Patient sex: M
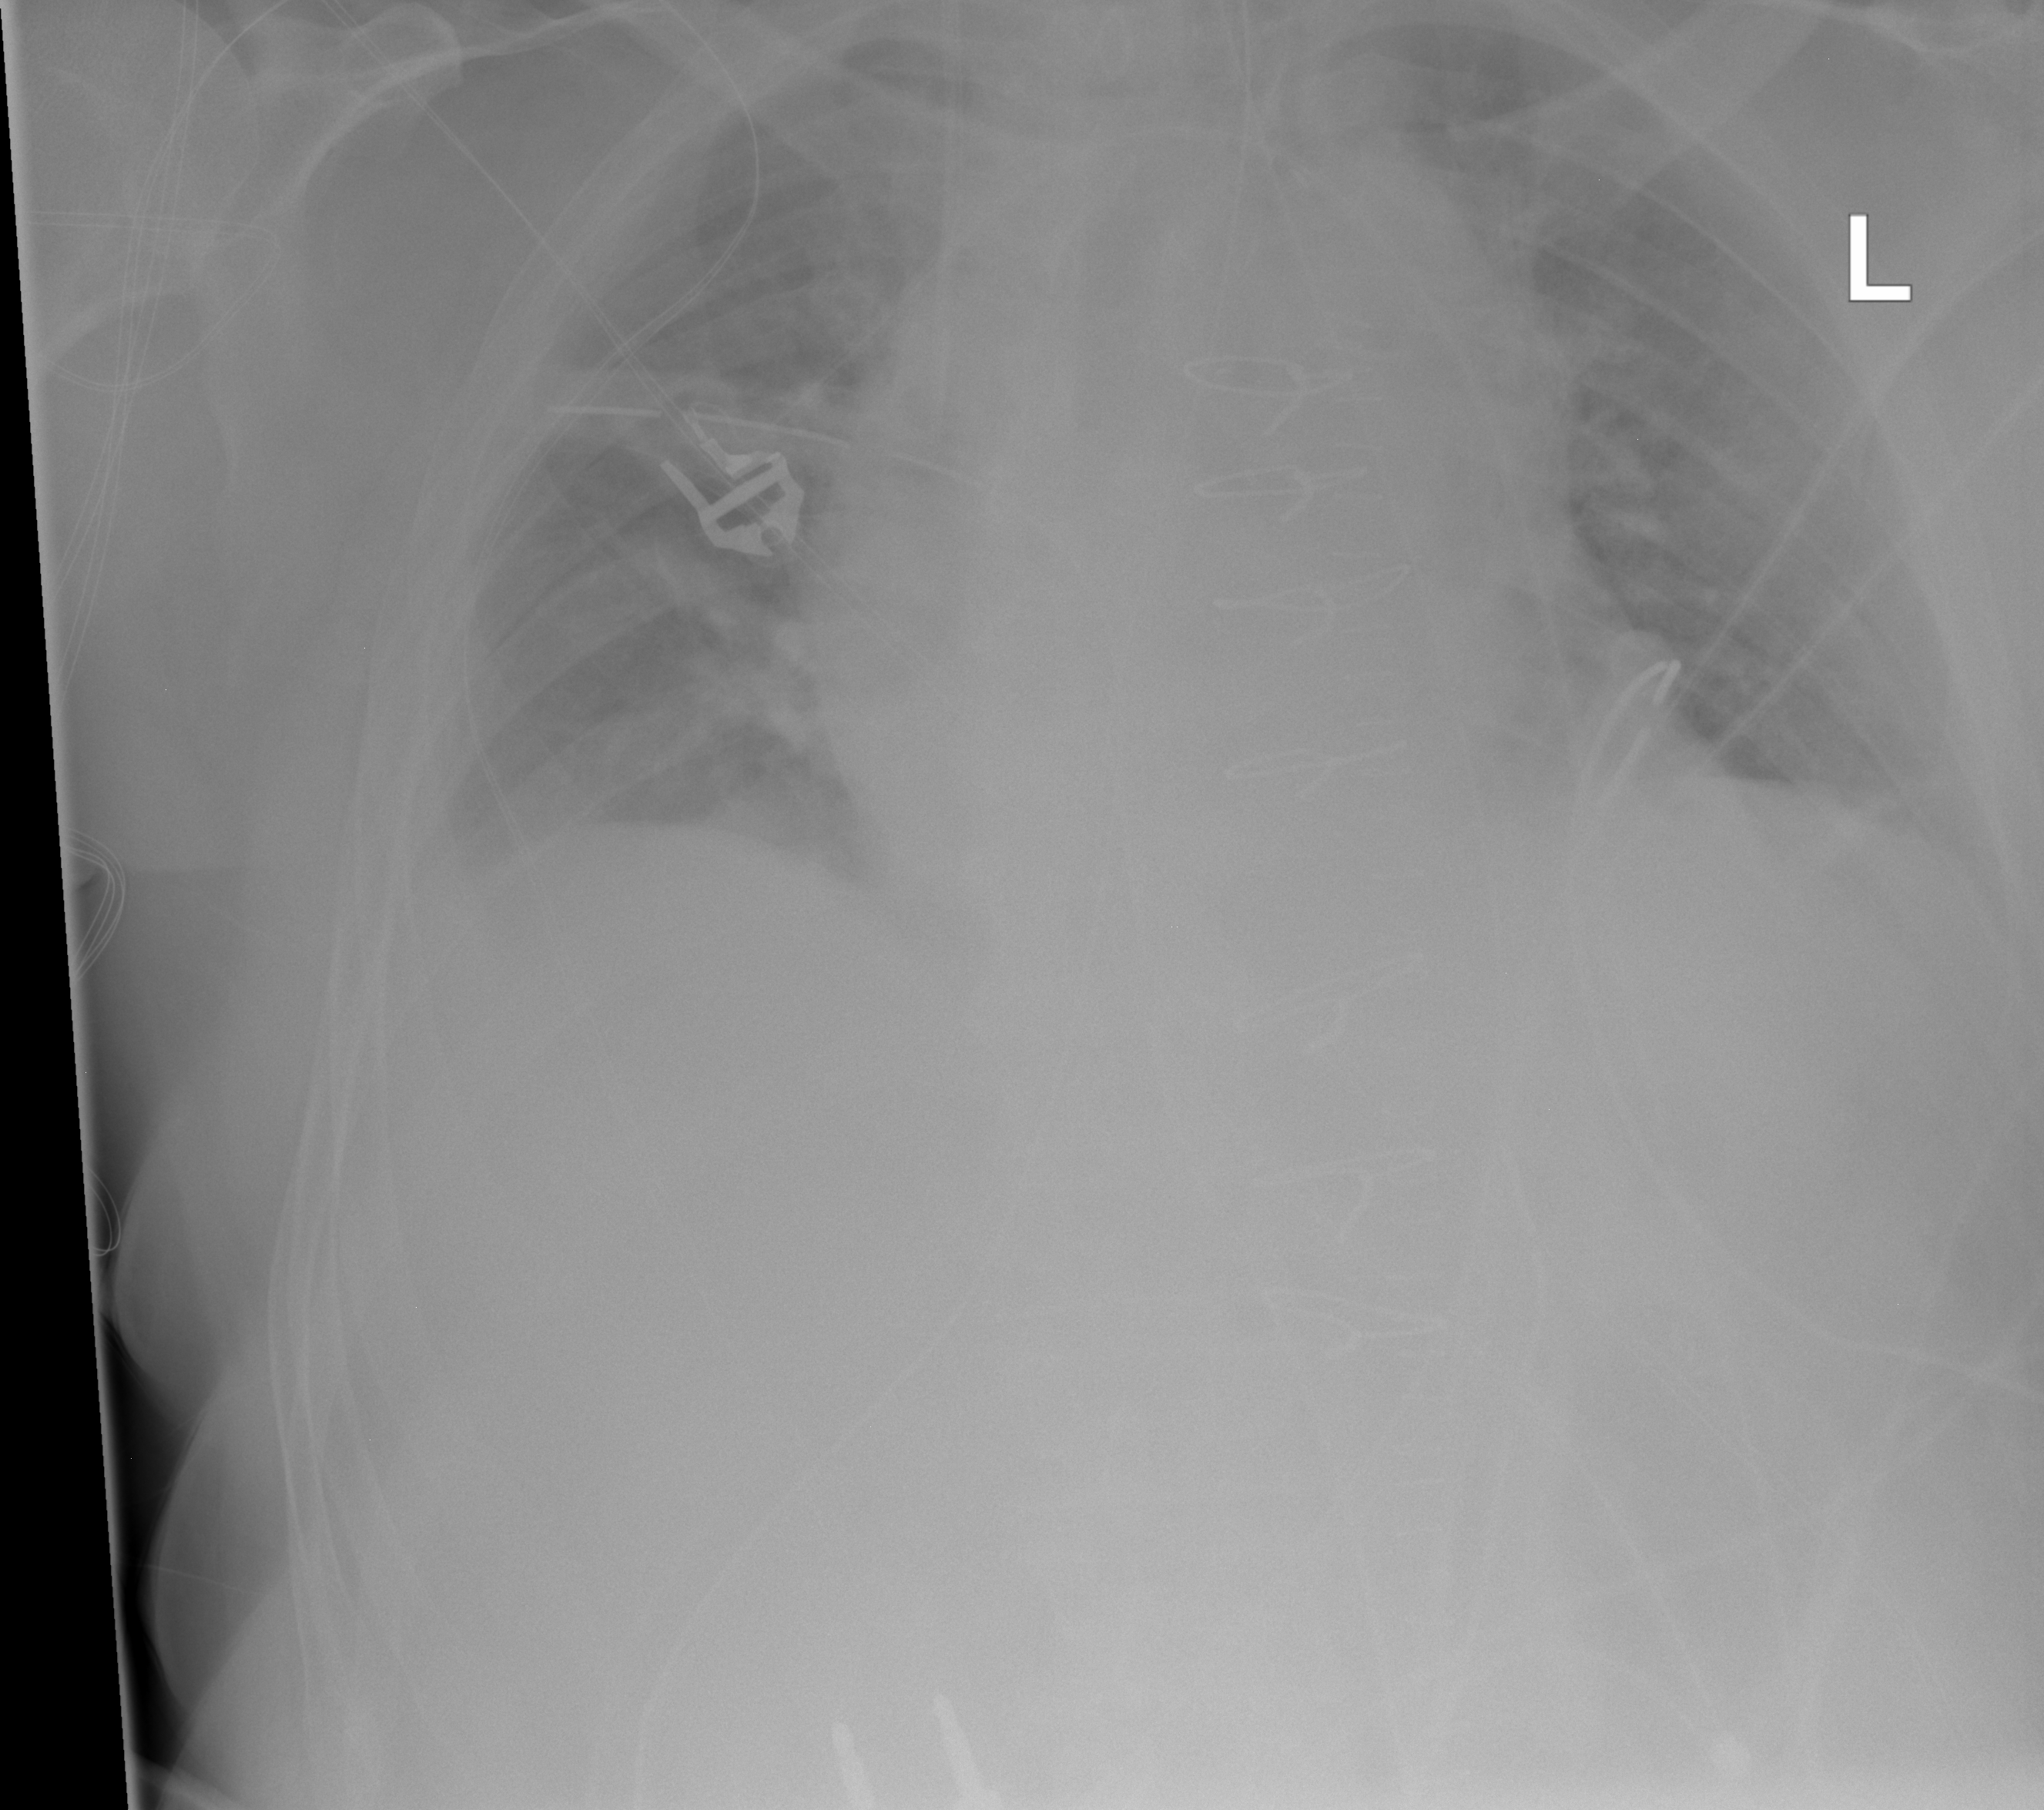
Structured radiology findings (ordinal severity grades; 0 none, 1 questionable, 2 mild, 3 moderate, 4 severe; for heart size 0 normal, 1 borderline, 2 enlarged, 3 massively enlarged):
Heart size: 2
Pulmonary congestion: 1
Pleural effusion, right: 0
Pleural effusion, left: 0
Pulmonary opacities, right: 0
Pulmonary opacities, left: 0
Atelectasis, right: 2
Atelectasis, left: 2